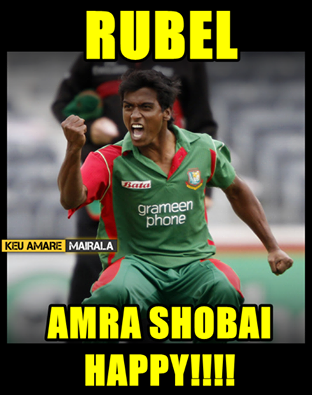
Caption: RUBEL AMRA SHOBAI HAPPY!!!!
Label: non-hate